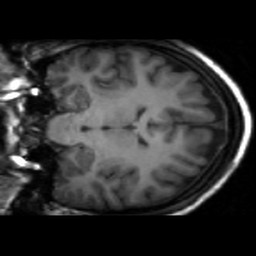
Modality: T1w
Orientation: coronal
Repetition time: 0.008948 s
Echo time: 0.001784 s